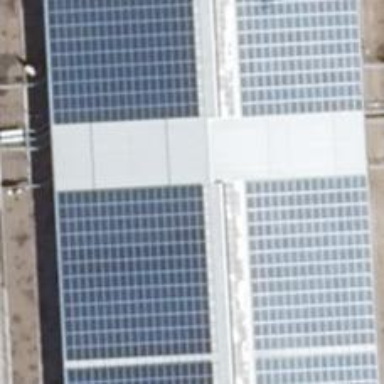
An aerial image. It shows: Solar-powered generator using photovoltaic technology. This small installation generates electricity through solar photovoltaic panels.